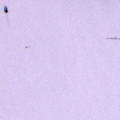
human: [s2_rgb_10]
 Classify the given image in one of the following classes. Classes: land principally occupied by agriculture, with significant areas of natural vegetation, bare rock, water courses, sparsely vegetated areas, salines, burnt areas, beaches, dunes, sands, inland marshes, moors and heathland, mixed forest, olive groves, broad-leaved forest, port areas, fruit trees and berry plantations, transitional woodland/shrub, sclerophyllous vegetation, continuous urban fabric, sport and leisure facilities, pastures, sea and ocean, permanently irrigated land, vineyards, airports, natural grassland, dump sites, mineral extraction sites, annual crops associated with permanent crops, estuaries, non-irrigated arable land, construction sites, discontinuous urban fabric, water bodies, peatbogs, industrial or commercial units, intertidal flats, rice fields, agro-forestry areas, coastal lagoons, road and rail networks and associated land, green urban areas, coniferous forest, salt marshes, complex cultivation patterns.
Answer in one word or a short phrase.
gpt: water bodies